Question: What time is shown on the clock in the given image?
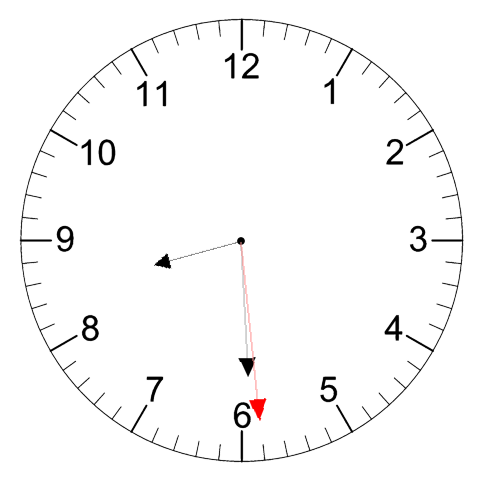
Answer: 08:29:29